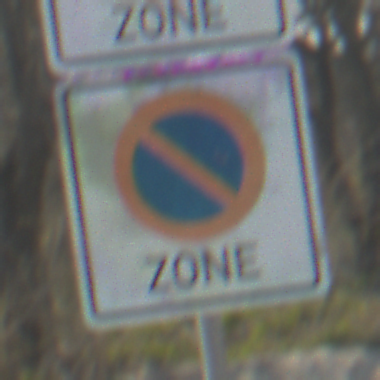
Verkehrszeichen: BeginnEingeschraenktesHalteverbotZone
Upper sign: BeginnZone30
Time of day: MorningAfternoon
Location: Outdoor (Suburban)
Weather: PartlyCloudy
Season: NotSpecified
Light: Natural